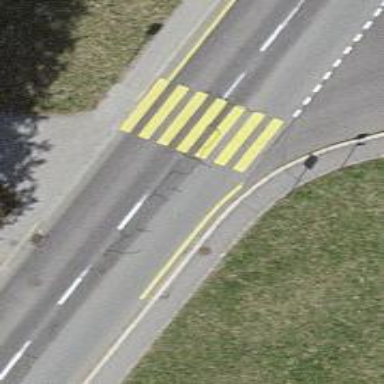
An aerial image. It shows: Uncontrolled zebra crossing with zebra markings.